Question: I am trying to plot using matplotlib. So basically I want something similar to this:

In my actual case I have data stored in a file on my harddrive. However for simplicity consider the function z = f(x, y). I want a smooth 2D plot where z is visualised using color. I managed the plotting with the following lines of code:
'''
import numpy as np
import matplotlib.pyplot as plt
x = np.linspace(-1, 1, 21)
y = np.linspace(-1, 1, 21)
z = np.array([i*i+j*j for j in y for i in x])
X, Y = np.meshgrid(x, y)
Z = z.reshape(21, 21)
plt.pcolor(X, Y, Z)
plt.show()
'''
However, the plot I obtain is very coarse. Is there a very simple way to smooth the plot? I know something similar is possible with 'surface' plots, however, those are 3D. I could change the camera angle to obtain a 2D representation, but I am convinced there is an easier way. I also tried 'imshow' but then I have to think in 'graphic' coordinates where the origin is in the upper left corner.
I managed to solve my problem using:
'plt.imshow(Z,origin='lower',interpolation='bilinear')'
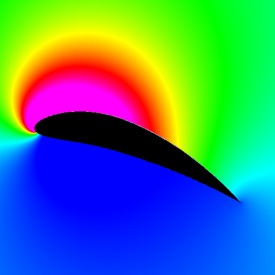
Answer: If you can't change your mesh granularity, then try to go with 'imshow', which will essentially plot any 2D matrix as an image, where the values of each matrix cell represent the color to make that pixel. Using your example values:
'''
In [3]: x = y = np.linspace(-1, 1, 21)
In [4]: z = np.array([i*i+j*j for j in y for i in x])
In [5]: Z = z.reshape(21, 21)
In [7]: plt.imshow(Z, interpolation='bilinear')
Out[7]: <matplotlib.image.AxesImage at 0x7f4864277650>
In [8]: plt.show()
'''